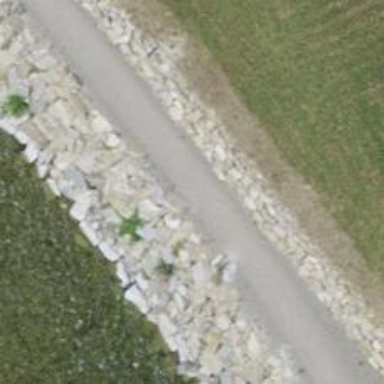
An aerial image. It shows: Path with pebblestone surface.